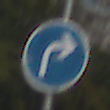
Verkehrszeichen: VorgeschriebeneFahrtrichtungRechts
Umgebung: Outdoor, Urban
Tageszeit: Midday
Wetter: Clear
Licht: Natural
Jahreszeit: NotSpecified
Kontrast: HighContrast